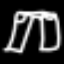
Label: pants